Interaction volume radius: 5 \u00c5
Interaction volume height: 20 \u00c5
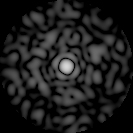
Disorder parameter: 0.7932